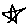
Label: star